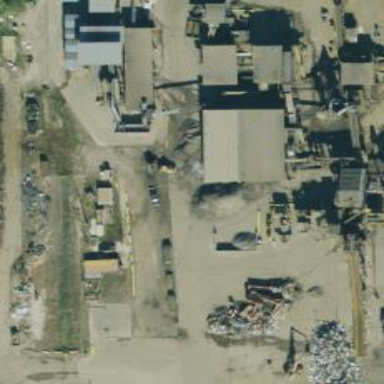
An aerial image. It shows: Scrap yard in industrial area.